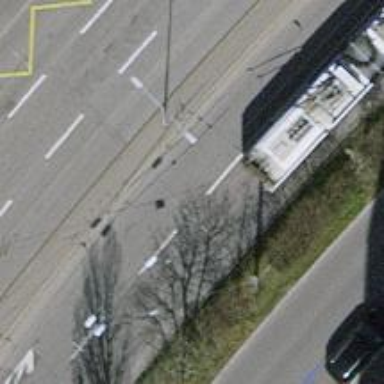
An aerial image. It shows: Tertiary road with asphalt surface and trolley wire.